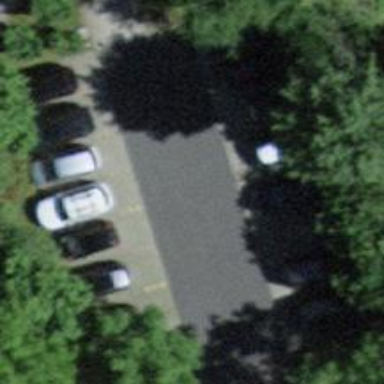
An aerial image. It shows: Parking area with surface.